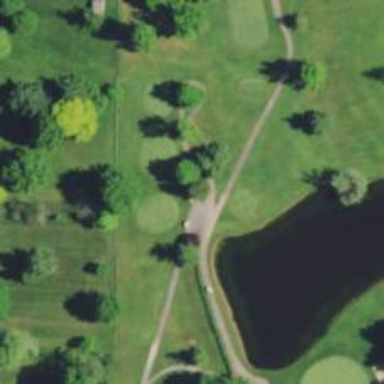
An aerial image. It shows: Path for both road and golf.